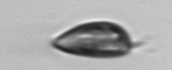
Label: Prorocentrum_triestinum